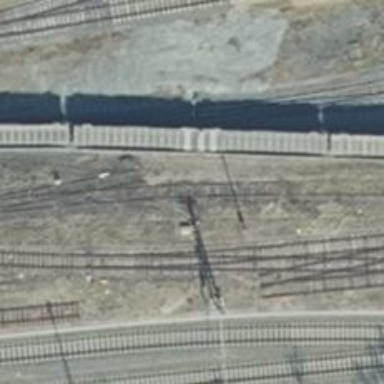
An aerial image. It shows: Abandoned railway yard.